Interaction volume radius: 5 \u00c5
Interaction volume height: 10 \u00c5
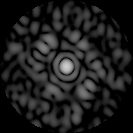
Disorder parameter: 0.7807